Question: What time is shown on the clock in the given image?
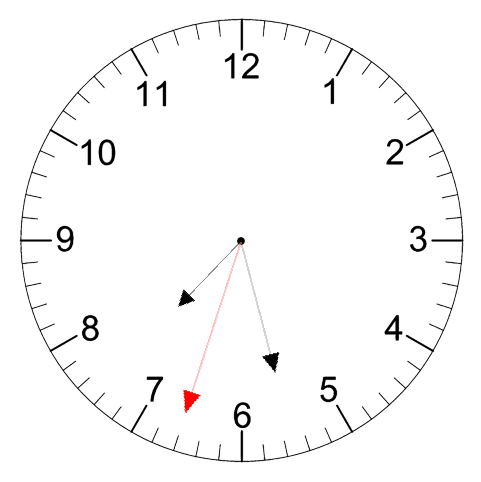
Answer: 07:27:33